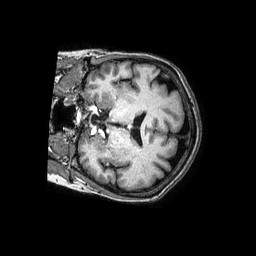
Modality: T1w
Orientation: coronal
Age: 60
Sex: female
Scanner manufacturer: philips
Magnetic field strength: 3 T
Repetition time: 0.006682 s
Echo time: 0.002998 s